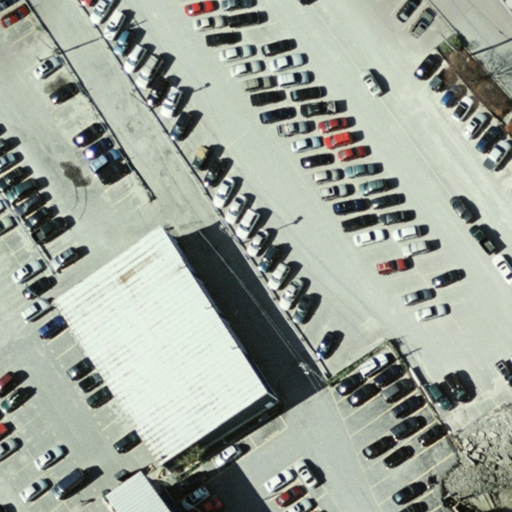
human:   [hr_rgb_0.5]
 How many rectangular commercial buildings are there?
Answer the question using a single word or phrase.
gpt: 0

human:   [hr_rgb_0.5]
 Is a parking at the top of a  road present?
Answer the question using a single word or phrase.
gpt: yes

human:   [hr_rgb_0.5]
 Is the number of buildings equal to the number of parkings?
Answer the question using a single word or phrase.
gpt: yes

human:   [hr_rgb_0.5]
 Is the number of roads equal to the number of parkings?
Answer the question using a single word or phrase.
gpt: no

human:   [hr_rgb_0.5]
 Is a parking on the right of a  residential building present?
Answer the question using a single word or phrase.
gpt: no

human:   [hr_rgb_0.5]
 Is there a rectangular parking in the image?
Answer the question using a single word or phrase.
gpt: no

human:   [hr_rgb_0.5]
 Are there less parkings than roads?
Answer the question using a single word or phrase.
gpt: yes

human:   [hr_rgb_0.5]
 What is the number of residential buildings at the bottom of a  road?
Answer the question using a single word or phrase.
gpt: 2

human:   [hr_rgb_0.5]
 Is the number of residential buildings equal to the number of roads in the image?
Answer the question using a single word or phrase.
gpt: no

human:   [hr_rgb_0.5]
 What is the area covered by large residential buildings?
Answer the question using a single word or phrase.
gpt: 1137m2

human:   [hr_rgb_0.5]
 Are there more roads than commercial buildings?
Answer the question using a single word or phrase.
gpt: yes

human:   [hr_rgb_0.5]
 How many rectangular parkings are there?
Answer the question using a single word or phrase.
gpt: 0

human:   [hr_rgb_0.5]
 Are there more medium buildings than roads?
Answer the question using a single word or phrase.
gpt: no

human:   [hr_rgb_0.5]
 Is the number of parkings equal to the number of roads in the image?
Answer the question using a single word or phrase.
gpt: no

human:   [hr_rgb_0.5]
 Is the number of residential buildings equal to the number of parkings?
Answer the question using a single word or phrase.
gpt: yes

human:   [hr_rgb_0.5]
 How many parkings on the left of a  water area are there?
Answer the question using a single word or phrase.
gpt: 0

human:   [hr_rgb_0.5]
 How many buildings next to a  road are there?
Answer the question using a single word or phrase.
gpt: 2

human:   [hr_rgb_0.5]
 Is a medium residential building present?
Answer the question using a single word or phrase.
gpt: no

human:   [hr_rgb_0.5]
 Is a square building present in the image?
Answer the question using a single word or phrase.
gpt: no

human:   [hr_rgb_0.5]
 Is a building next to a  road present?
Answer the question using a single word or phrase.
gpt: yes

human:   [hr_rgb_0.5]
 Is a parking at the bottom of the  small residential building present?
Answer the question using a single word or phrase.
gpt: no

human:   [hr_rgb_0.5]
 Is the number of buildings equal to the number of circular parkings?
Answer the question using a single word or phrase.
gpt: no

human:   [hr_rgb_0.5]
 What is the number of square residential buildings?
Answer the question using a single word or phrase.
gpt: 0

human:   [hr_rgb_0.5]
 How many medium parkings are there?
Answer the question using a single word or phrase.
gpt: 0

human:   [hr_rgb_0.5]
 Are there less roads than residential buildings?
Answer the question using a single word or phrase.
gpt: no

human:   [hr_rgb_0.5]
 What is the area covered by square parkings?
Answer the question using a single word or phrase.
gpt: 0m2

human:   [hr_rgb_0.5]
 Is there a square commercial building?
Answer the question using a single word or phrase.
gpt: no

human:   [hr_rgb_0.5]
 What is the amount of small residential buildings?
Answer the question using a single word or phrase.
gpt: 1

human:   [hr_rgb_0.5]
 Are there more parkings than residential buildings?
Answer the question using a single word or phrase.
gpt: no

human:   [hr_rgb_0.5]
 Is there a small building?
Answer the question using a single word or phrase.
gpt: yes

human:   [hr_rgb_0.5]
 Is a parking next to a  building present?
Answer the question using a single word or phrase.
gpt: yes

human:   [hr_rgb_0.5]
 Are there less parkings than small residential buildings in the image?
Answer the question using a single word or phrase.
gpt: no

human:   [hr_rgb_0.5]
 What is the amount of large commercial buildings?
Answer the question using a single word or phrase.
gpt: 0

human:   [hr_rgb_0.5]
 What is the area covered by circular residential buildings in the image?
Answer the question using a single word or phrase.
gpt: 0m2

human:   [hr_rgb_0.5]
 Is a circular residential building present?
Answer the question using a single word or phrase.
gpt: no

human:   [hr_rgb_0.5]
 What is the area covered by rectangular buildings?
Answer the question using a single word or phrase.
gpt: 1182m2